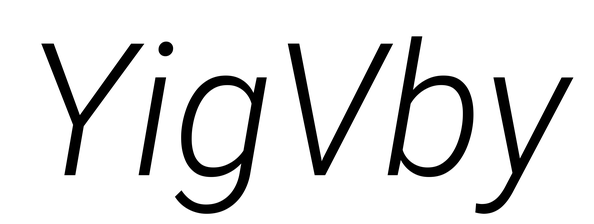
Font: Roboto-Italic_Light_Italic